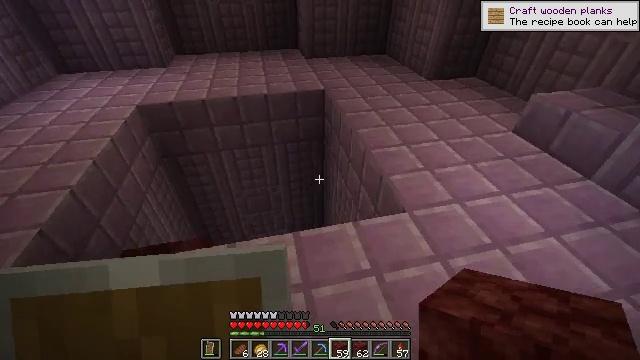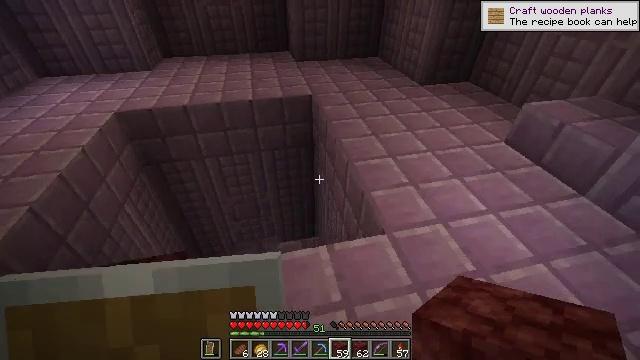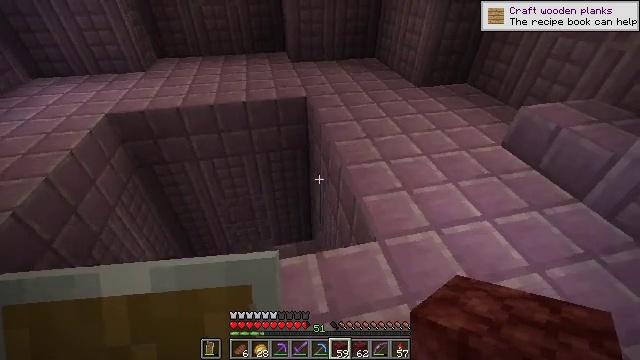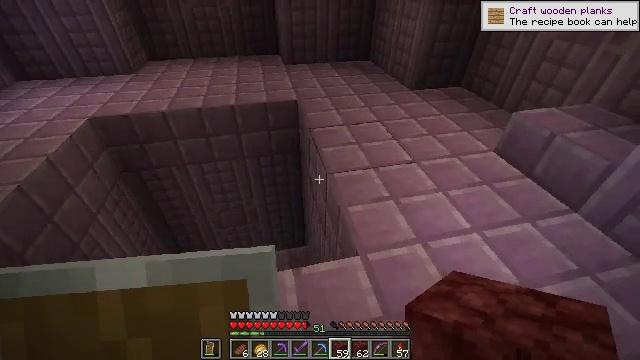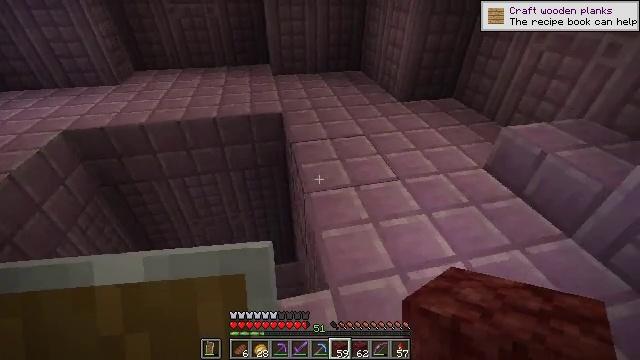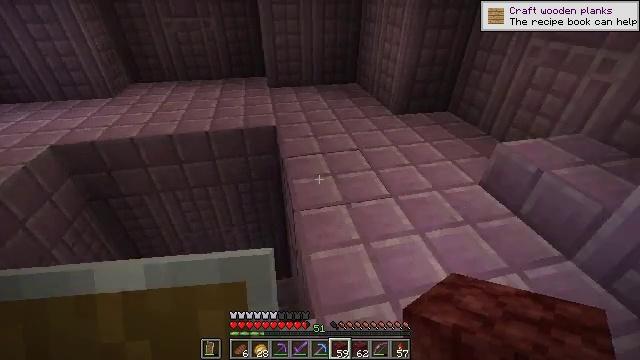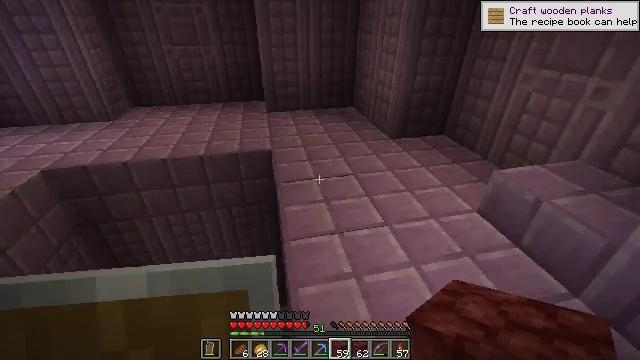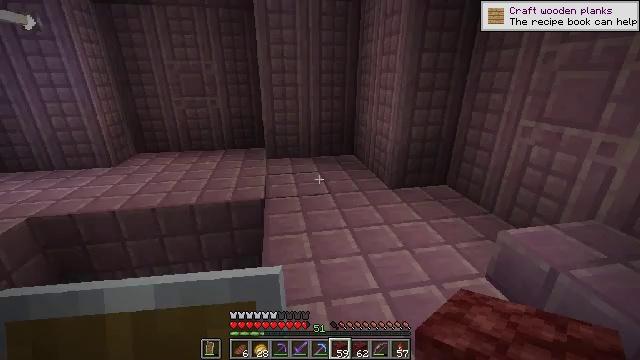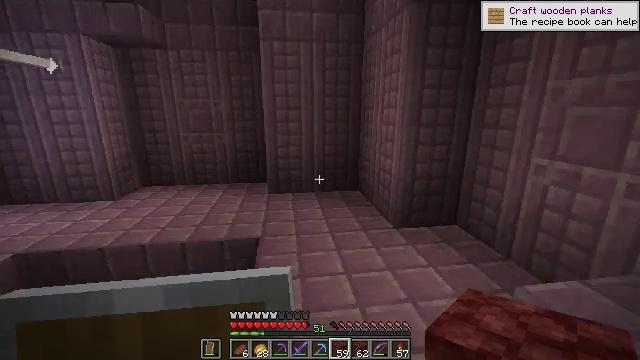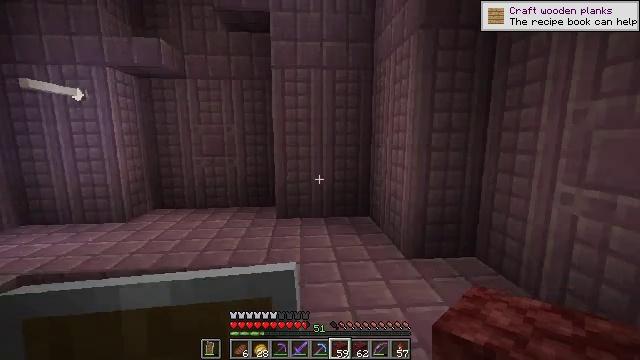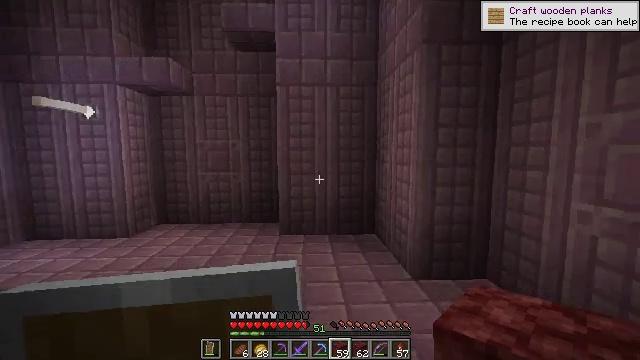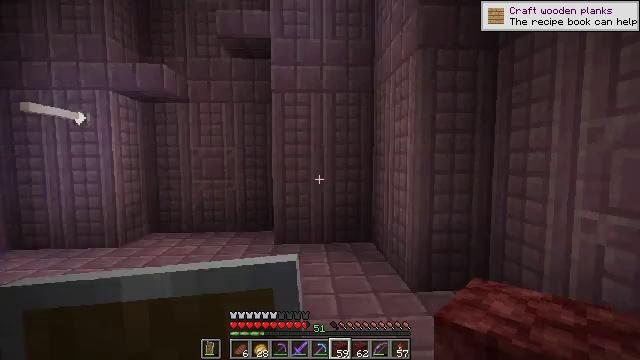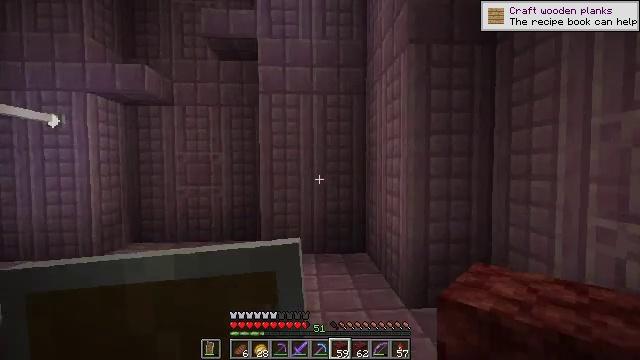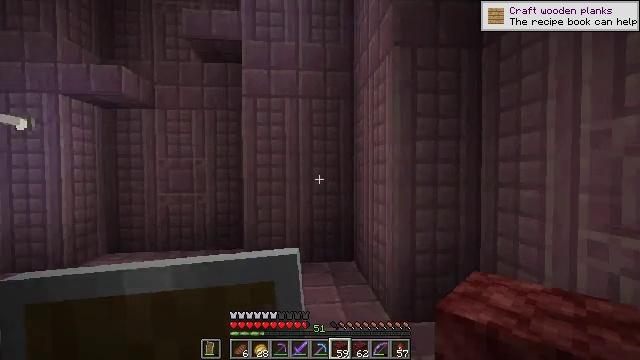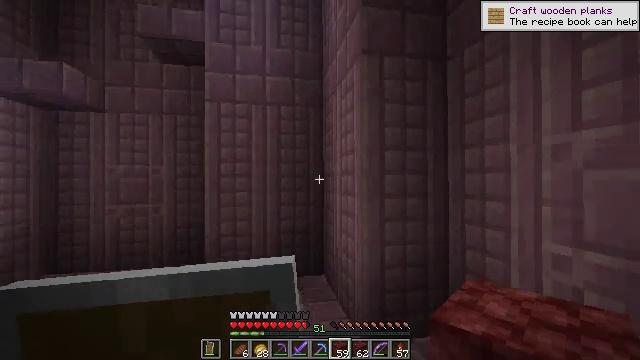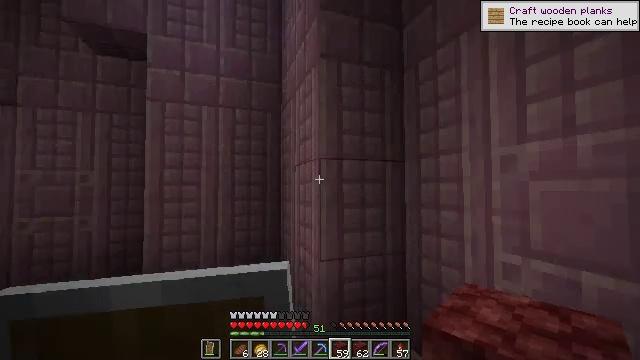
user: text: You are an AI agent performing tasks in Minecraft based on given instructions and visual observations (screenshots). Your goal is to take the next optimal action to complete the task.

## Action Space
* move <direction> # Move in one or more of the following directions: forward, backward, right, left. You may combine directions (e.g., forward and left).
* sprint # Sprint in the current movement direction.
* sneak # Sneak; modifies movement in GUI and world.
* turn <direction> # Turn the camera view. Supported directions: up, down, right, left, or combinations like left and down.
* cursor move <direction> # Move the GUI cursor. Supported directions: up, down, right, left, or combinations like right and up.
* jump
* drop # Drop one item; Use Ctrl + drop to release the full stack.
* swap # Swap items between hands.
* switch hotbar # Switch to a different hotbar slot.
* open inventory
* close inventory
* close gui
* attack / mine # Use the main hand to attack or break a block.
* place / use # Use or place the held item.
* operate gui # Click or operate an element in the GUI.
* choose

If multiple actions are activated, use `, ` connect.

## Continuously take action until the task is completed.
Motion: motion action
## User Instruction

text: Attack the purpur pillar to gather it.
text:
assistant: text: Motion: move forward and move right
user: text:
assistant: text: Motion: move forward and move right
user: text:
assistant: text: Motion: move forward and move right
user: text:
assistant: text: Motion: move forward and move right, turn up
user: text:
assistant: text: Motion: move forward and move right, turn up
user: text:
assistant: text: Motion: move forward and move right, turn up
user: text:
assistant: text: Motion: move forward and move right, turn left and up
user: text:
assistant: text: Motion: move forward and move right, turn left and up
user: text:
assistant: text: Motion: move forward and move right, turn left and up
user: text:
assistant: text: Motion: move forward and move right, turn left and up
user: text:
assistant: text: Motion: move forward and move right, turn up
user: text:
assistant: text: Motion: move forward and move right, turn up
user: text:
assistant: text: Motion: move forward and move right, turn right and up
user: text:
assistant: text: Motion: move forward, turn right and up
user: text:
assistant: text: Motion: move forward, turn right and up
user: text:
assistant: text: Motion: move forward, turn right
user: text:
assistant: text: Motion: move forward, turn right
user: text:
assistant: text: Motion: turn right
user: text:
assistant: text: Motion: turn right
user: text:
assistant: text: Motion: turn right
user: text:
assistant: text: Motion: no_op
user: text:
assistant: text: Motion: no_op
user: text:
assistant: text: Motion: no_op
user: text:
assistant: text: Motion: no_op
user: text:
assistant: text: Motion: no_op
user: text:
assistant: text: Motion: no_op
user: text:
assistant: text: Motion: no_op
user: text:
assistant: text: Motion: no_op
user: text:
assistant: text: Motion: no_op
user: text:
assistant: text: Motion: no_op